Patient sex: M
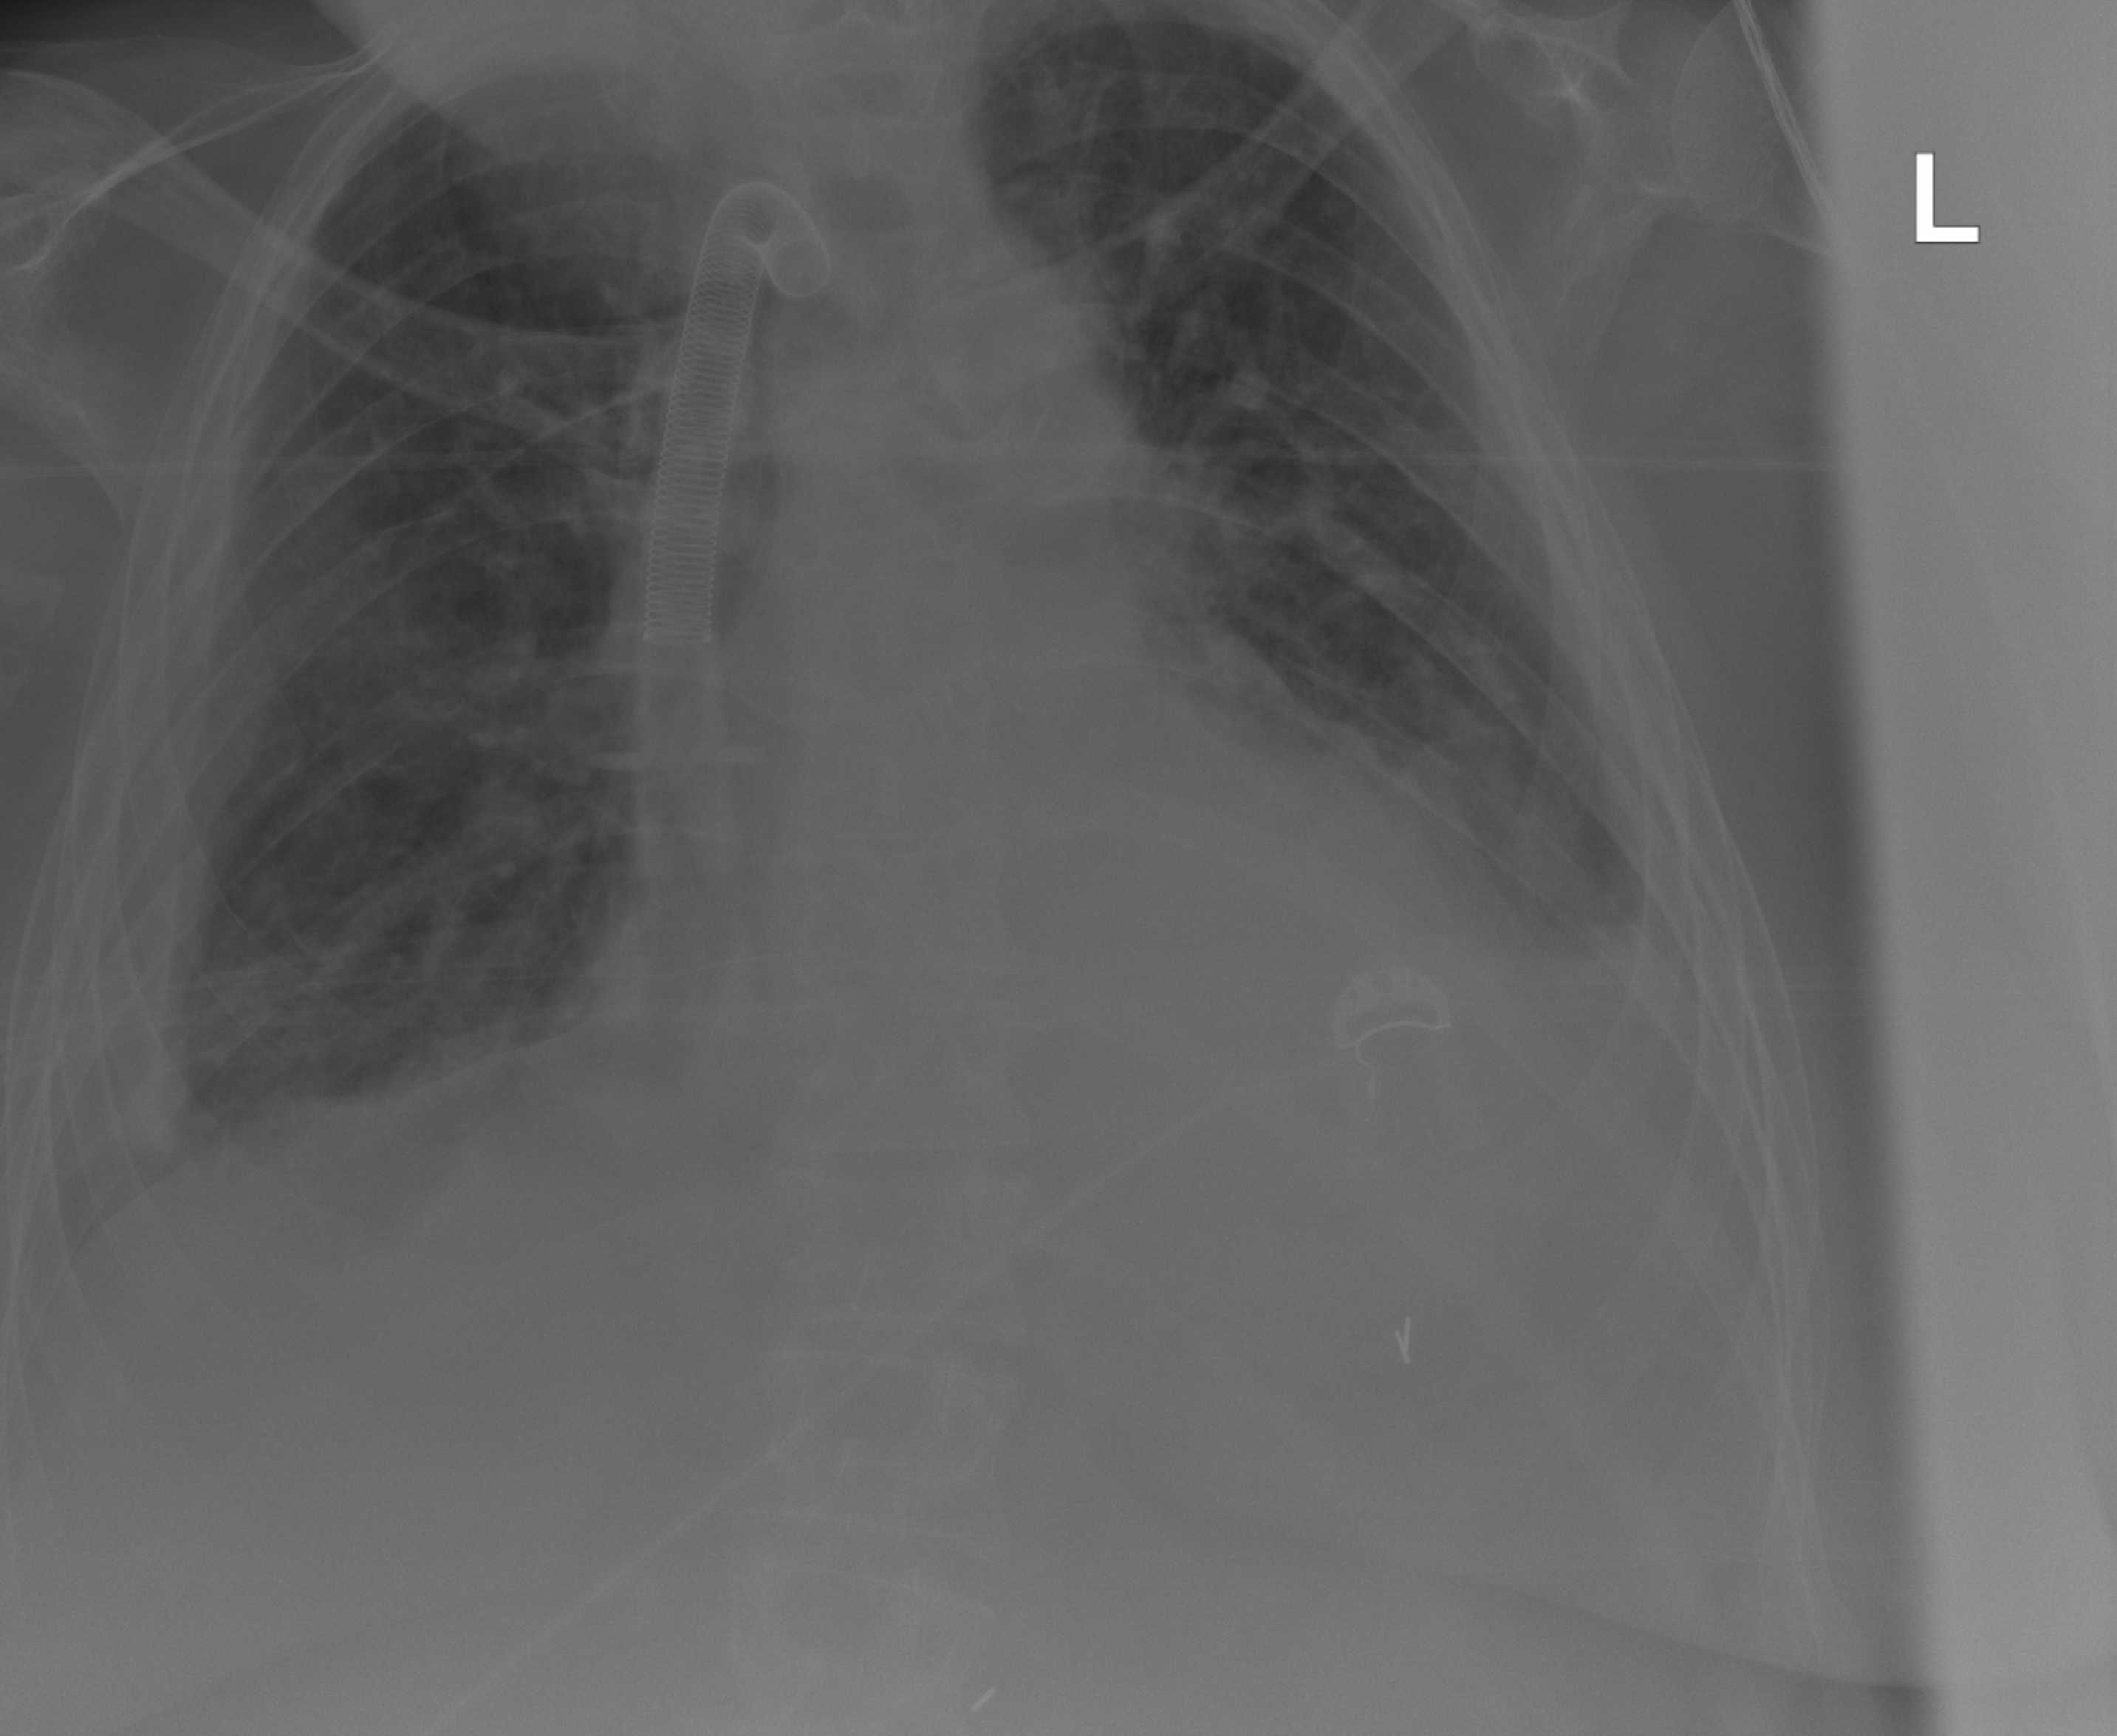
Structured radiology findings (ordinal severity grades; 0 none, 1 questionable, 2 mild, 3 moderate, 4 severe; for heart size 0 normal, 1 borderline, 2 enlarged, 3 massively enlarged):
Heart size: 2
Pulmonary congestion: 3
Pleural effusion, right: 2
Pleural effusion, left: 2
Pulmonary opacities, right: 2
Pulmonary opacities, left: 2
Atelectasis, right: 2
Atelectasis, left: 2